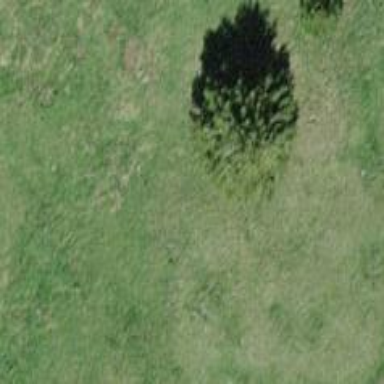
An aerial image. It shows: Needle-leaved tree in its natural environment.